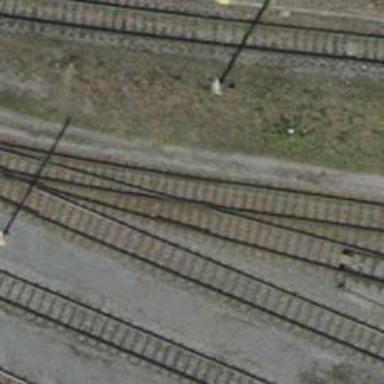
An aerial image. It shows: Single-track electrified railway service yard with contact line for trains.